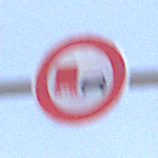
Verkehrszeichen: UeberholverbotKraftfahrzeuge
Umgebung: Outdoor, Nature
Tageszeit: Midday
Wetter: PartlyCloudy
Licht: Natural
Jahreszeit: NotSpecified
Kontrast: HighContrast